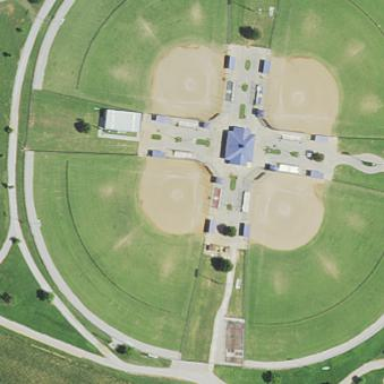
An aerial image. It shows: Baseball/softball pitch for leisure sports.